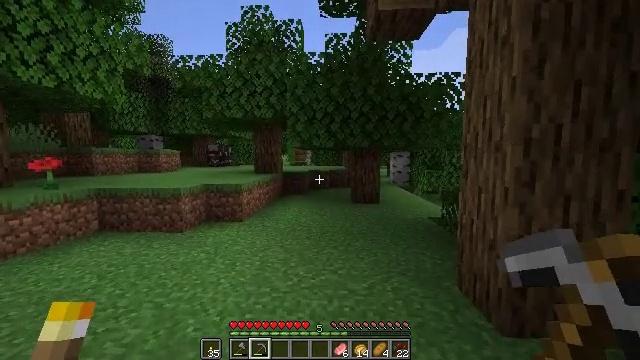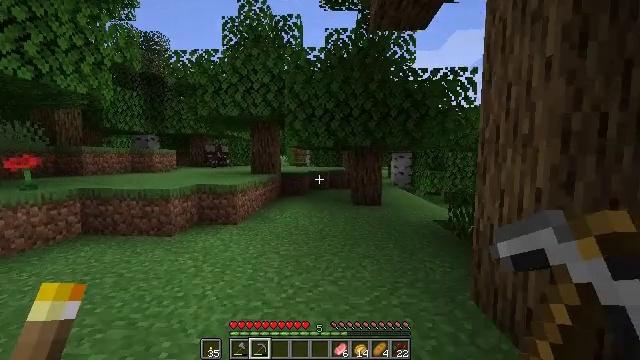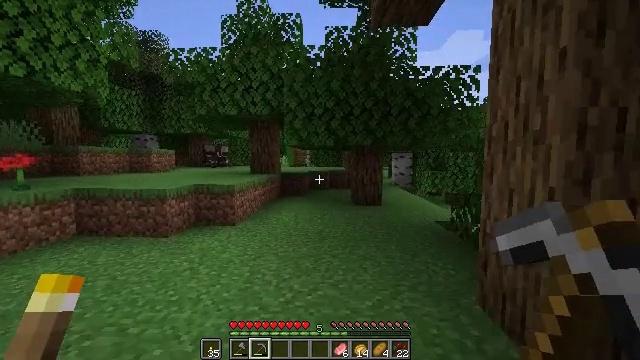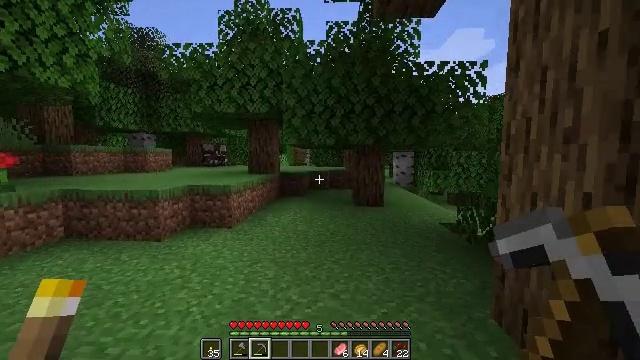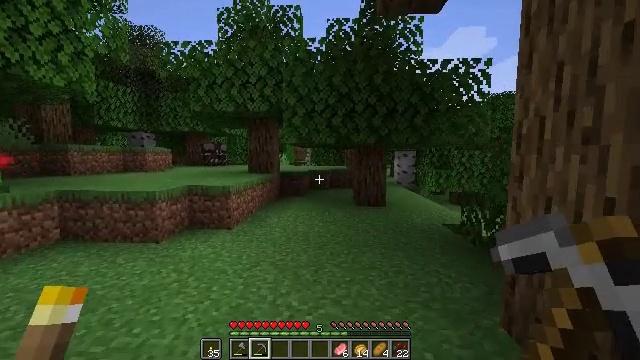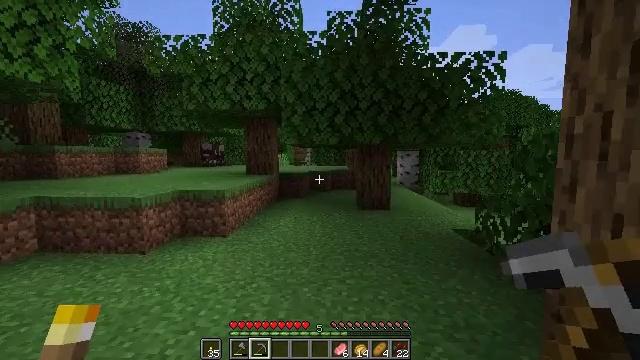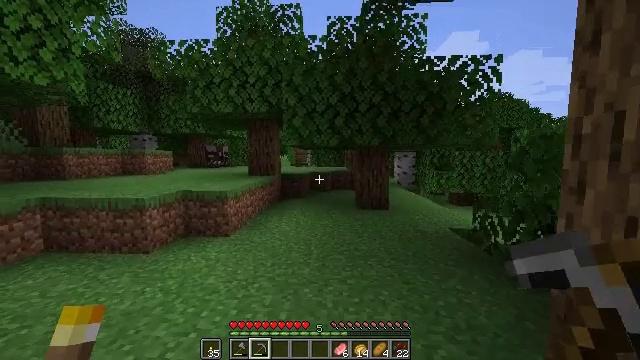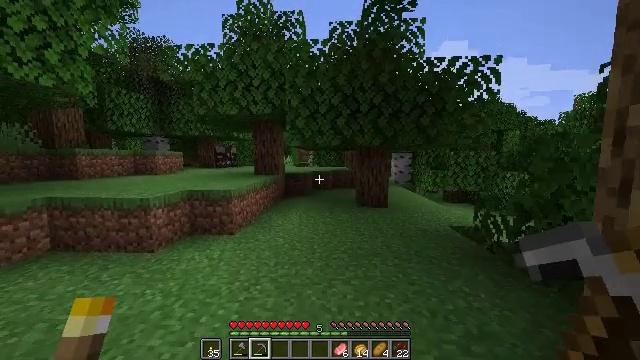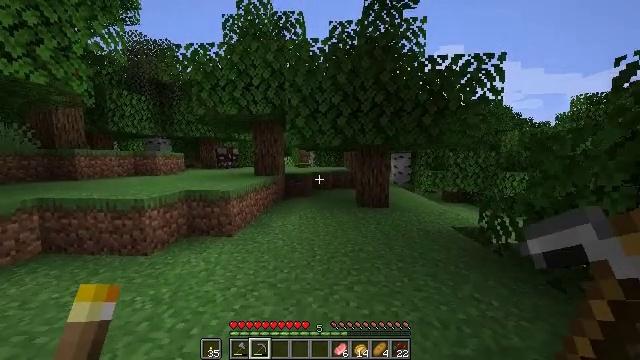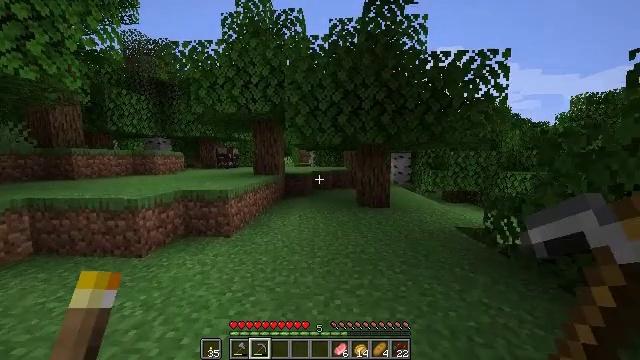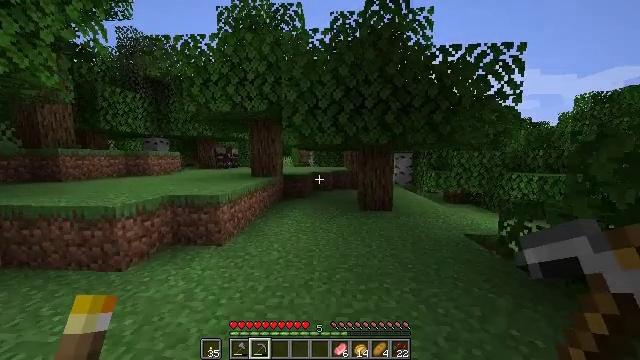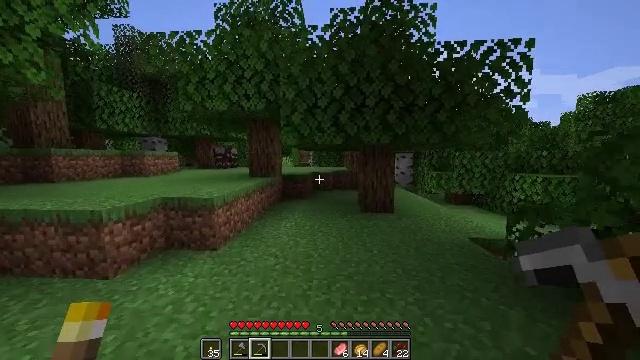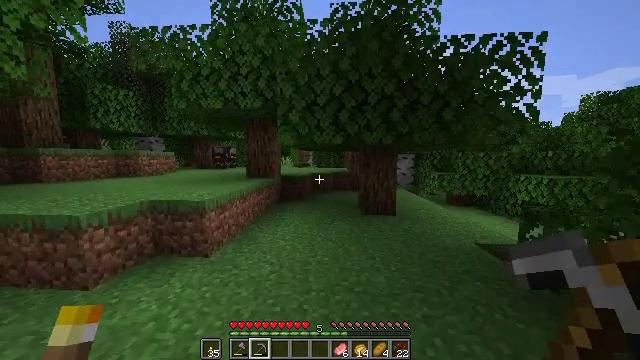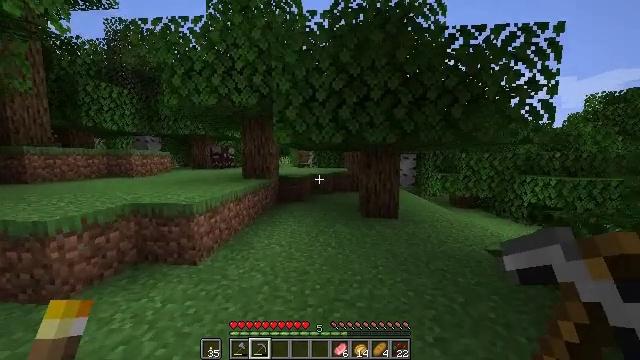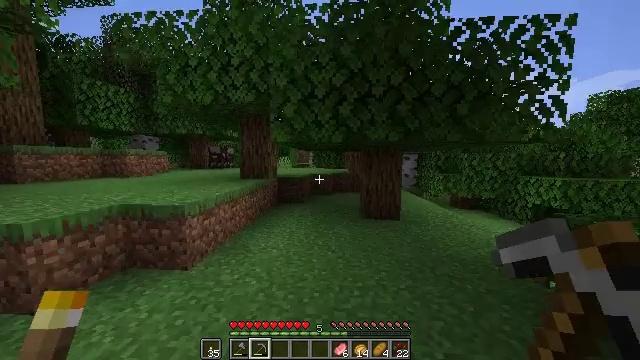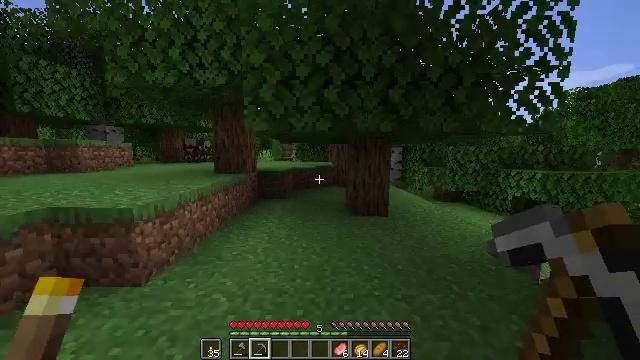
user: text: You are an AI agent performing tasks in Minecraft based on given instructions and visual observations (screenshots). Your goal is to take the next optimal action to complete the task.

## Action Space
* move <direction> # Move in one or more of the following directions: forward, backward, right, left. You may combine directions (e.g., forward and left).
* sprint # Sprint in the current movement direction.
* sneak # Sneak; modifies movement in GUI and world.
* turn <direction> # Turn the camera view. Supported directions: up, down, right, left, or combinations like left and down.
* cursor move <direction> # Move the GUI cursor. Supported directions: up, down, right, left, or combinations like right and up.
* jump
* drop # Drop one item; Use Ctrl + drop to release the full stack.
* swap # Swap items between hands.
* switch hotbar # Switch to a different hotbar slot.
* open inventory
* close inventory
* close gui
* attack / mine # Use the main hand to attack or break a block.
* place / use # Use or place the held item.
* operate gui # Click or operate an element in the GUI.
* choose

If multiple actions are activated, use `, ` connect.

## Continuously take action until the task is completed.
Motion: motion action
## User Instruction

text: Break the spruce leaves to clear the area.
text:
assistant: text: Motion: move forward
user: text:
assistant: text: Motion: move forward
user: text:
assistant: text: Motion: move forward
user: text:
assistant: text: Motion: move forward
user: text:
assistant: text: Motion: move forward, sprint
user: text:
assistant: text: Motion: move forward, sprint
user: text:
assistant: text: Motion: move forward, sprint
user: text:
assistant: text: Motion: move forward, sprint
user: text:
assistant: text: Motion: move forward, sprint
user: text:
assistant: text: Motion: move forward, sprint
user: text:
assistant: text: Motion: move forward, sprint
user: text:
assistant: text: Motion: move forward, sprint
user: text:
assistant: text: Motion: move forward, sprint
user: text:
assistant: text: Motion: move forward, sprint
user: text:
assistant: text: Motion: move forward, sprint, turn right and down
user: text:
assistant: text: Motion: move forward and move left, sprint, turn right and down
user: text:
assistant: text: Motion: move forward and move left, sprint, turn right and down
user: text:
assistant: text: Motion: move forward and move left, sprint, turn right
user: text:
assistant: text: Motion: move forward and move left, sprint
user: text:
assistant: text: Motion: move forward and move left, sprint
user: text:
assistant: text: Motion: move forward and move left, sprint
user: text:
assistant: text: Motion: move forward and move left, sprint
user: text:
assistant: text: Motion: move forward and move left, sprint
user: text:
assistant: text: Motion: move forward and move left, sprint
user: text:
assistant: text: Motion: move forward and move left, sprint
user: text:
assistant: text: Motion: move forward and move left, sprint
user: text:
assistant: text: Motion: move forward and move left, sprint
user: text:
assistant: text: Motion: move forward and move left, sprint
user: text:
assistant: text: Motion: move forward and move left, sprint
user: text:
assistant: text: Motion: move forward and move left, sprint